Question: I am making a BrickBreaker game, and for an unknown reason I am stuck with an annoying bug, that I am unable to track down. The game's state so far:

Here is what I want to do: Suppose I click on the Red button circled in the image above. I want the red bricks to disappear, and the ones above red to take their position appropriately.
The code so far:
'''
private void moveBrick(BrickHolder brickHolder) {
Point brickHolderLocation = brickHolder.getBrickHolderLocation();
Brick containedBrick = getBrickByXAndY(brickHolderLocation.x, brickHolderLocation.y); // getting the Brick at that location
if (containedBrick == null) {
// If in any case there should be no brick at that position, just go on with the Brick above
if (brickHolderLocation.y == 0) { // Should we be at the top row, there's no need to continue
return;
} else {
BrickHolder nextBrickHolder = getPanelByXAndY(brickHolderLocation.x, brickHolderLocation.y - 1);
moveBrick(nextBrickHolder);
}
}
if (brickHolderLocation.y == 0) { // Should we be at the top row, there's no need to continue
return;
}
// Removing the current Contained Brick
brickHolder.remove(containedBrick);
// Getting the Brick I want to move, normally hosted at the above Panel
Brick theOneToBeMoved = getBrickByXAndY(brickHolderLocation.x, brickHolderLocation.y - 1);
if (theOneToBeMoved == null) {
// If in any case the Panel above doesn't contain a Brick, then continue with the Panel above.
BrickHolder nextBrickHolder = getPanelByXAndY(brickHolderLocation.x, brickHolderLocation.y - 1);
moveBrick(nextBrickHolder);
}
// Getting the Panel above the current one, so that we may move the Brick hosted there,
// To the current Panel
BrickHolder toHoldTheNewBrick = getPanelByXAndY(brickHolderLocation.x, brickHolderLocation.y - 1);
brickHolder.add(theOneToBeMoved); // Moving the Brick at the current Panel
toHoldTheNewBrick.remove(theOneToBeMoved); // Removing that same brick from the Panel above
theOneToBeMoved.setBrickLocation(brickHolderLocation); // Setting the Brick's new location.
// Since we have gotten so far, we assume that everything worked perfectly and that it's time to continue
// with the Panel above
BrickHolder theNextOne = getPanelByXAndY(brickHolder.getBrickHolderLocation().x, brickHolder.getBrickHolderLocation().y - 1);
moveBrick(theNextOne);
}
'''
From the debugging I did, I believe the issue is here somewhere:
'''
if (brickHolderLocation.y == 0) { // Should we be at the top row, there's no need to continue
return;
}
'''
Some points of interest:
- -
Thank you everyone! Your comments and/or answers showed me the right path to continue!
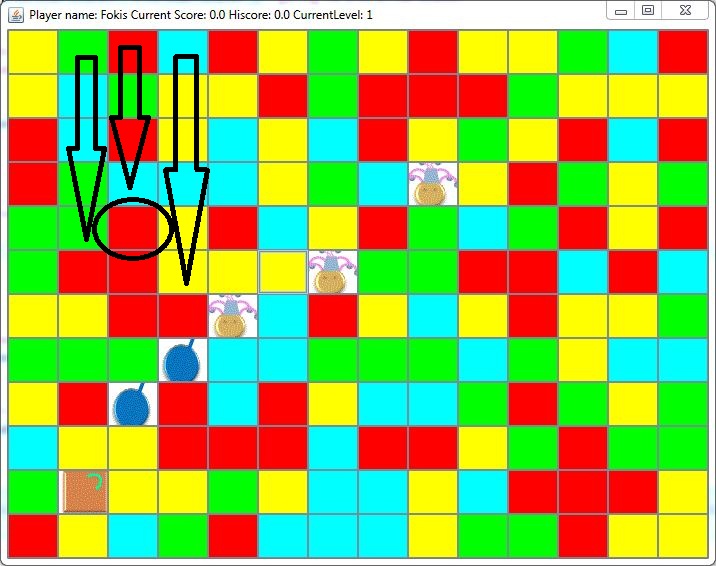
Answer: I do not have enough points to comment so this is more of a suggestion, but if you were on the top row, wouldn't you still want to remove the brick regardless? That would be in the same area as you identified as being problematic in your debugging.